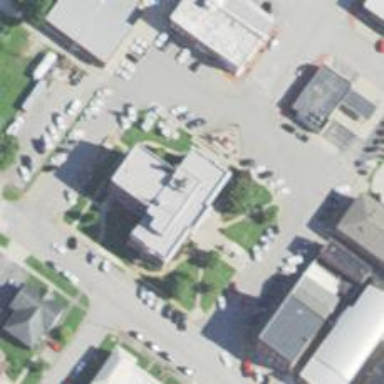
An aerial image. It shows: Government office.